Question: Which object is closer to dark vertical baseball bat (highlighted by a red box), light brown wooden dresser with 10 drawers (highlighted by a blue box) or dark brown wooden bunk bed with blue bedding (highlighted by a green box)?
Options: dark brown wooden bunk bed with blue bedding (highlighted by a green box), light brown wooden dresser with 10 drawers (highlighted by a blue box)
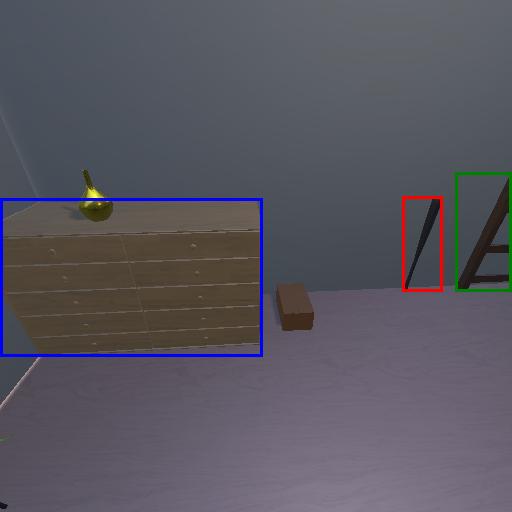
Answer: dark brown wooden bunk bed with blue bedding (highlighted by a green box)